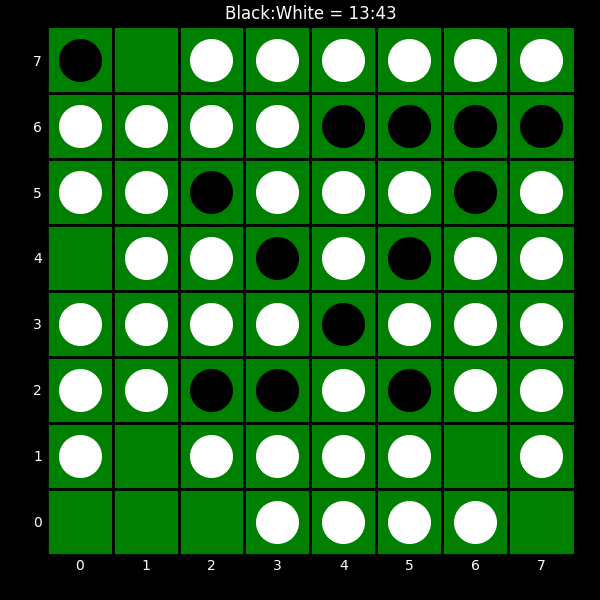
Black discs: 13
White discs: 43